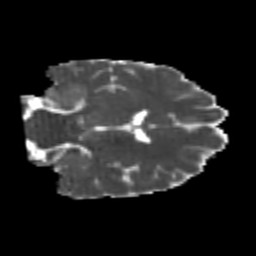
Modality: MD
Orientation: coronal
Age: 24
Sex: male
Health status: healthy
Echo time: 0.074 s